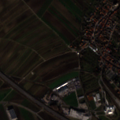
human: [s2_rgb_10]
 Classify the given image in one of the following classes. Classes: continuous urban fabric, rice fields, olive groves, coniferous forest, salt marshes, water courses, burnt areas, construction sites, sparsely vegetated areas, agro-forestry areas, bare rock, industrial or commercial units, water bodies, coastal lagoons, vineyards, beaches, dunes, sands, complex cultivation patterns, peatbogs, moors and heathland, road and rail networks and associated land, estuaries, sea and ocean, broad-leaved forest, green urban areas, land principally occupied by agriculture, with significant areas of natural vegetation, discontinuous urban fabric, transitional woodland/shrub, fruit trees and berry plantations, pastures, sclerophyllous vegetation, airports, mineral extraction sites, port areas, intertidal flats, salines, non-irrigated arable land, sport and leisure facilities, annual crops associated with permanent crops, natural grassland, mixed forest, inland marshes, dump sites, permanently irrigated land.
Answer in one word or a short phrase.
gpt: discontinuous urban fabric, industrial or commercial units, non-irrigated arable land, vineyards